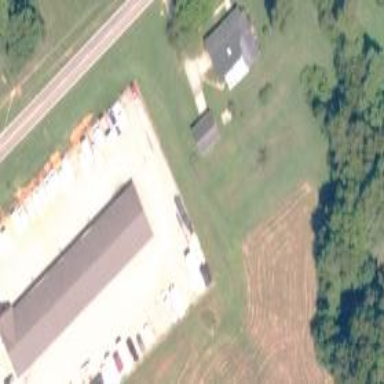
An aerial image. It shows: Storage building.